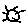
Label: sun